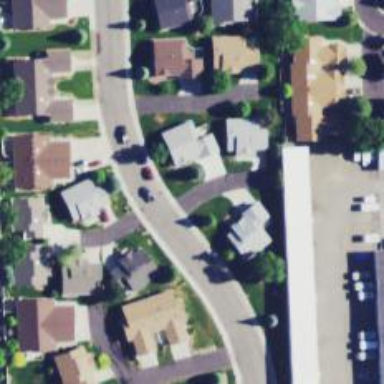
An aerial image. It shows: Living street.